This is a demodulated (Hilbert-envelope) spectrum computed from a bearing vibration snapshot; the dashed markers indicate where each bearing fault type would appear (BPFO, BPFI, BSF, FTF). Determine the bearing's health state. Answer with exactly one of: normal, inner_race, outer_race, ball.
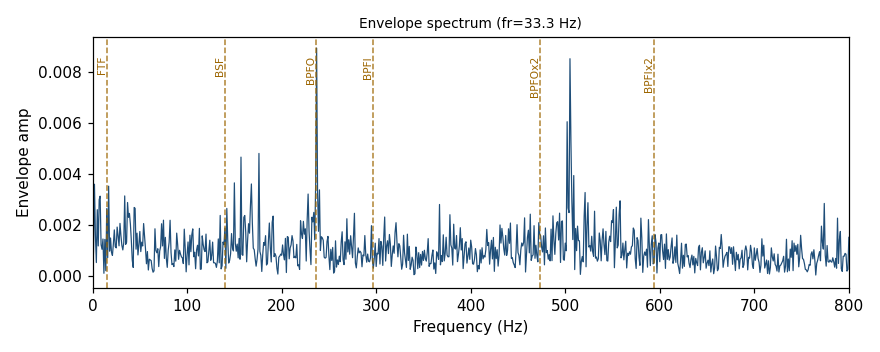
Answer: normal